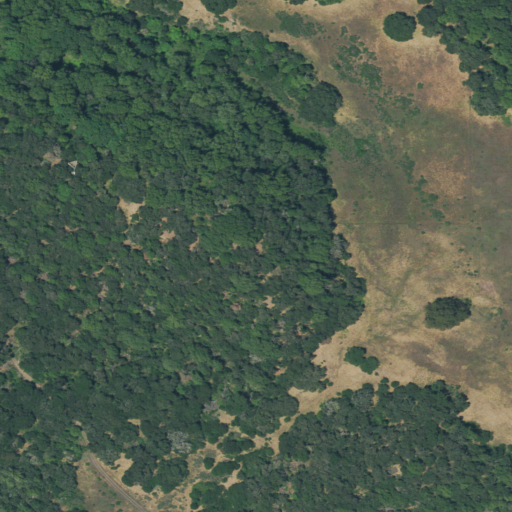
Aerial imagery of mountain in California named Cooks Peak containing evergreen forest, shrub, mixed forest, and grassland